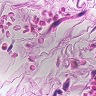
Metastatic tissue present: no